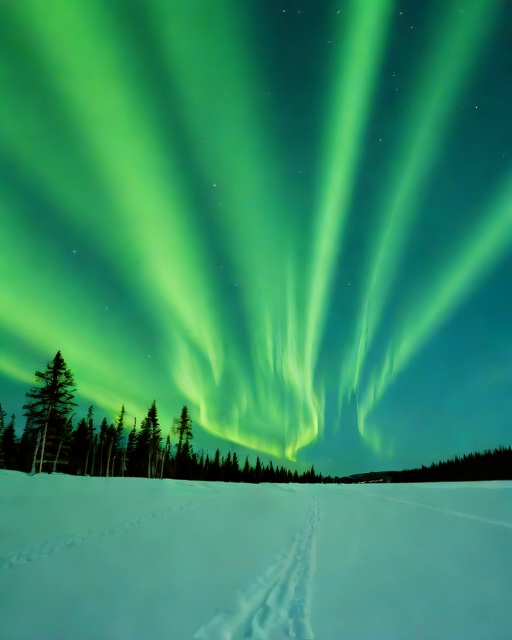
Category: Winter